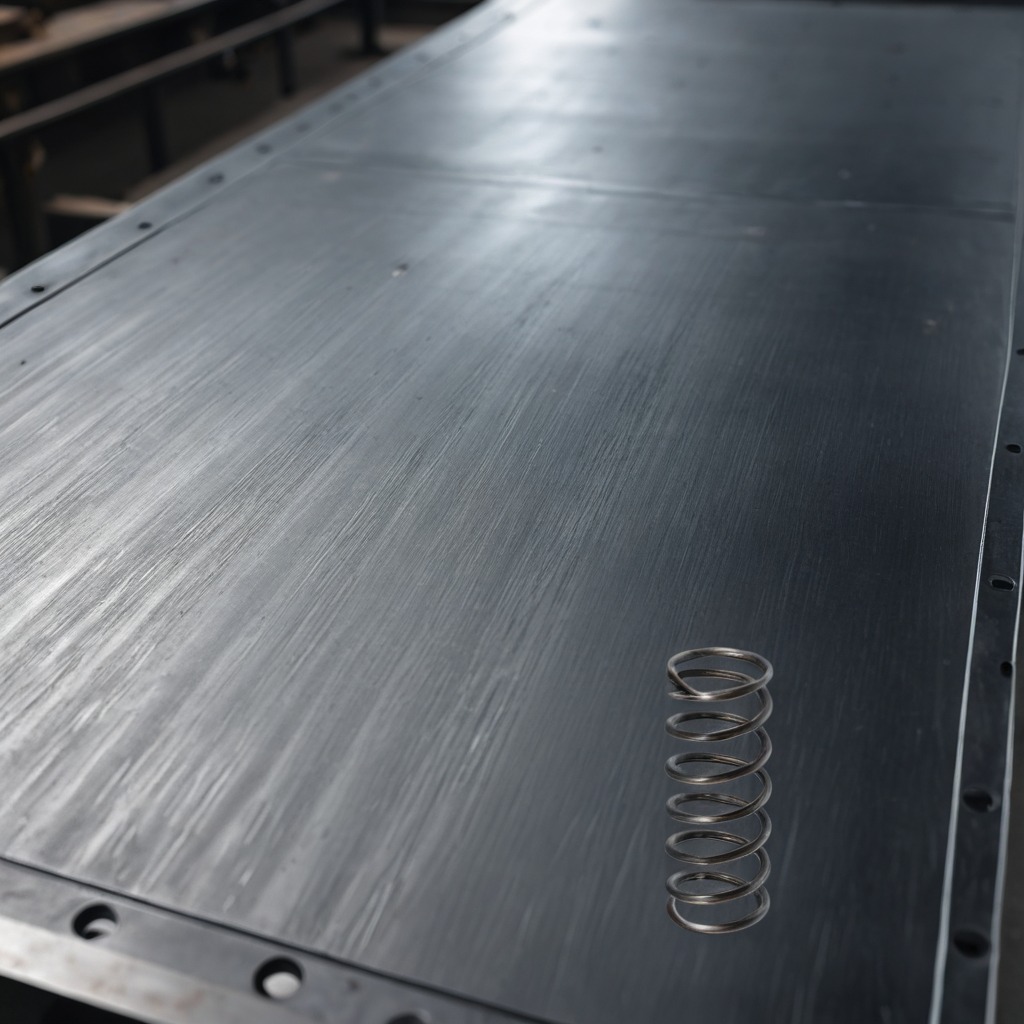
A coiled metal spring is lying on a cold steel table in a mining workshop.